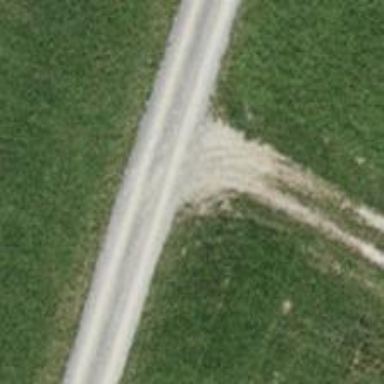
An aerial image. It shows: Pebblestone track with grade2 tracktype.